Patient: sex M, age 50
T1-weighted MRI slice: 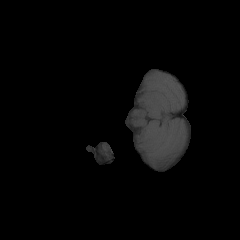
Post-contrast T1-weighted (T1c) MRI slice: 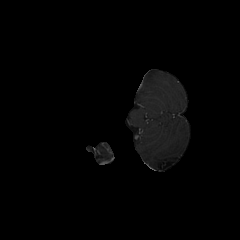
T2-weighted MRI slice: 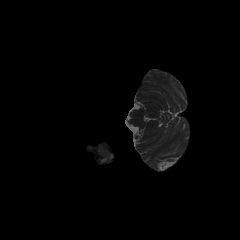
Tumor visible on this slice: no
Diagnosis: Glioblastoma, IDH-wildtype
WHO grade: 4